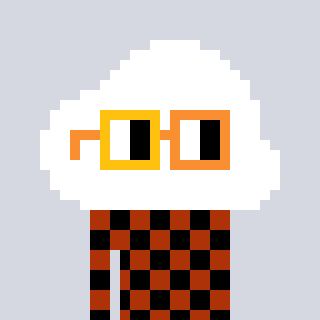
a pixel art character with square yellow and orange glasses, a cloud-shaped head and a hotbrown-colored body on a cool background